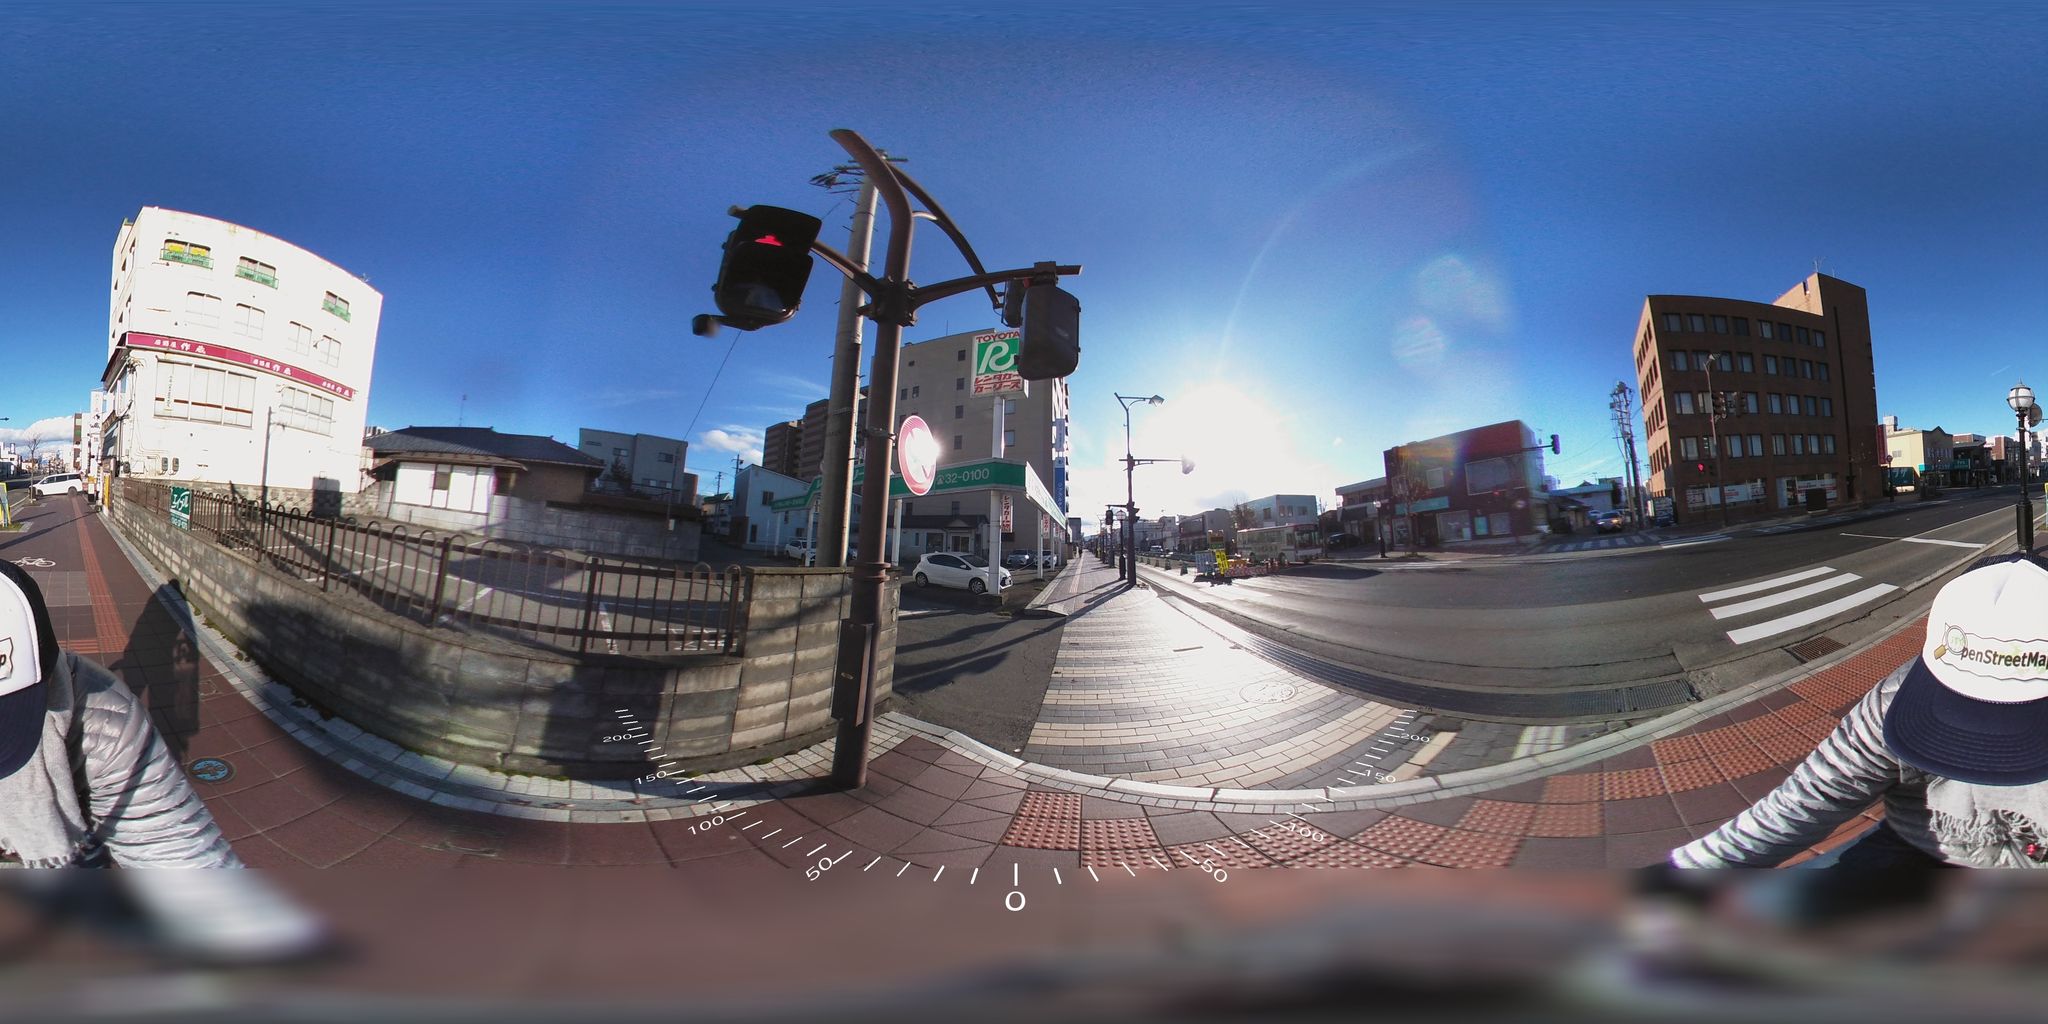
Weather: snowy
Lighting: day
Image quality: good
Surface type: cycling surface
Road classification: footway
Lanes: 2.0
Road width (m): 3.5
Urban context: urban centre
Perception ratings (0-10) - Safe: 2.73, Lively: 4.53, Beautiful: 5, Boring: 2.81, Depressing: 3.41, Wealthy: 1.74